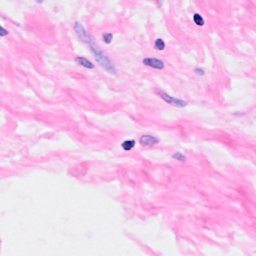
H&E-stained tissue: Breast